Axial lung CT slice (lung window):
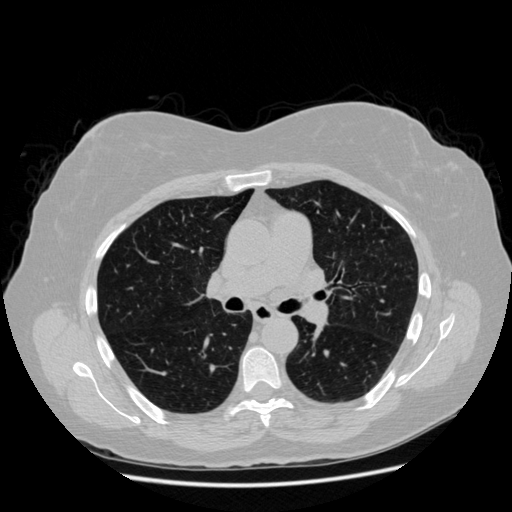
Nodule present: no